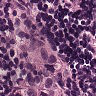
Metastatic tissue present: no